Question: I simply want to check if my device is receiving GSM signals or not. I know about 'SignalStrength' class and its 'getGsmSignalStrength()'. I have worked with 'PhoneStateListener' and 'onSignalStrengthsChanged()'.
But even where I am not receiving any signals, I still get greater than 0 GSM signals strength, as shown in the screenshot:

See the signals level, its not even low, its red crossed. And the 'getGsmSignalStrength()' returned me 16.
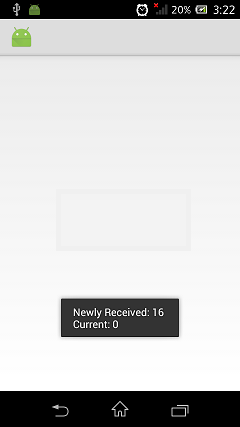
Answer: If you are only interested in the GSM signal from your operator then use getMnc() from <URL> to establish if the signal you are measuring is valid.
If you want the GSM signal only when the device is in service (ie successfully connected to a network) then use the <URL> checker to establish what state the device is in.
As per above comments, the symptoms indicate that you are measuring other operators' GSM signals.